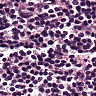
Metastatic tissue present: no